Question: While try to upload the data to Neo4j 2.1 through LOAD CSV command, its not responding and even doesn't throw any exception while try with invalid path. Any comments
'''
LOAD CSV FROM "file:///d:/import.csv" AS csvLine
MERGE (p:Person { name: csvLine[0]})
MERGE (m:Movie { title: csvLine[1]})
CREATE (p)-[:PLAYED { role: csvLine[2]}]->(m)
'''

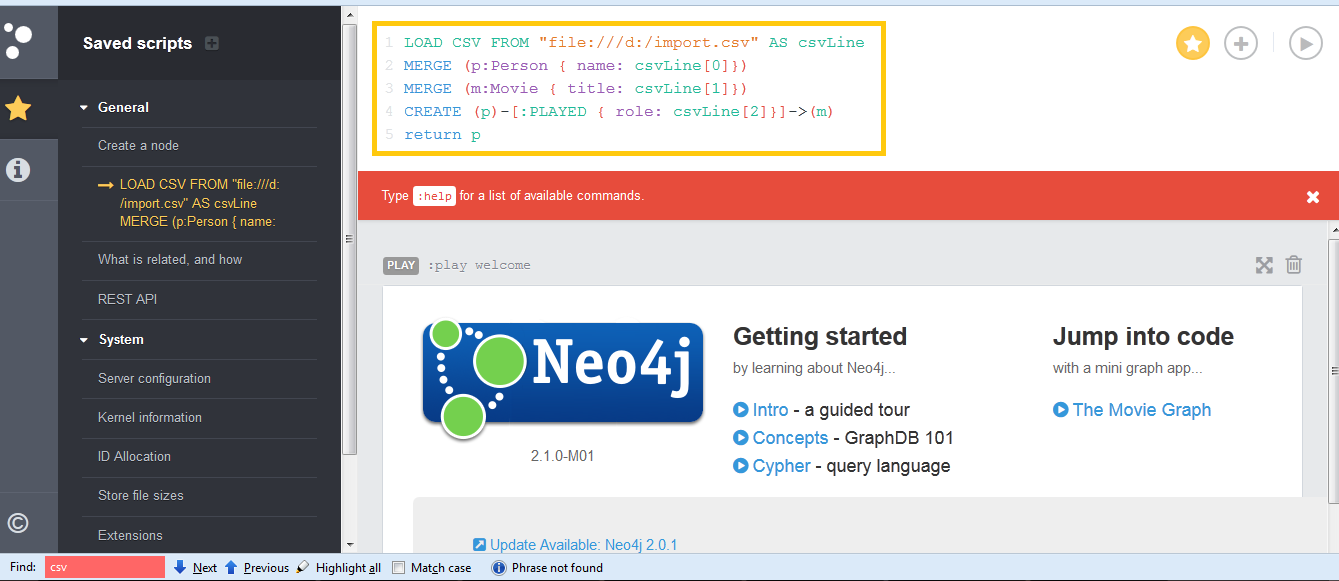
Answer: Sorry to hear you're having issues. Please refresh the browser's cache to use the 'LOAD CSV' statement.
This is a bug in the milestone release. I've opened an issue on GitHub: <URL>
> When upgrading Neo4j 2.0.1 to 2.1.0-M01 the JS file containing the
client-side validation for Cypher is returning as a cached version of
the previous release. Because of this, users trying to use the LOAD
CSV feature by either start word "LOAD" or "USING" will receive a red
alert that says ":help". To prevent this issue, the reference URI of
the JS files should contain a query string key-value pair
"...?version=2.1.0-M06" or the file name should be changed for each
release to include the release version.Current work-around: Refresh your browser cache for the page (CTRL+F5
on Windows, SHIFT+F5 on Mac OSX).